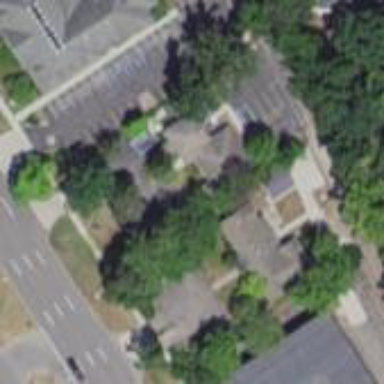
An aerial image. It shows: Parking area.